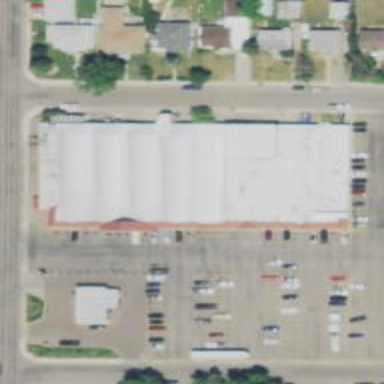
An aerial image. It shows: Supermarket located in building.